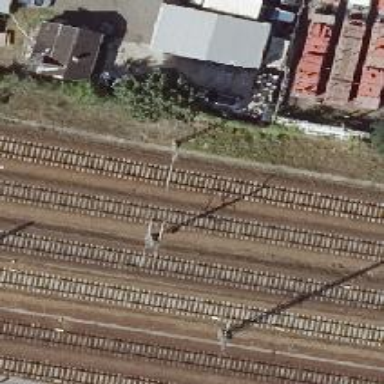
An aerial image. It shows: Milestone along the railway track with catenary mast.